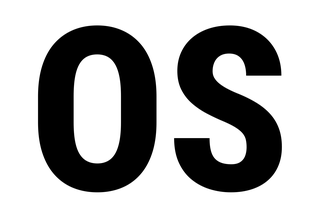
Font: Roboto_Condensed_ExtraBold